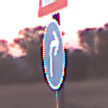
Verkehrszeichen: VorgeschriebeneFahrtrichtungRechts
Zusatzzeichen oben: Arbeitsstelle
Umgebung: Outdoor, Nature
Tageszeit: SunriseSunset
Wetter: Clear
Licht: Natural
Jahreszeit: NotSpecified
Kontrast: LowContrast